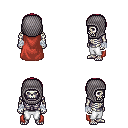
a pixel art fantasy rpg character, male body template, skeleton, maroon cape, white pants, ruby red plain hairstyle, chain hood, white cloth bandages, four views (front, back, left, right), 2x2 character sprite sheet, small pixel art, hard edges, no anti-aliasing